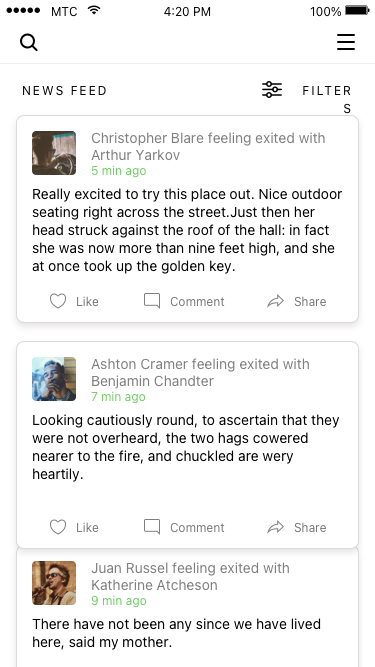
Text in this UI design:
NEWS FEED